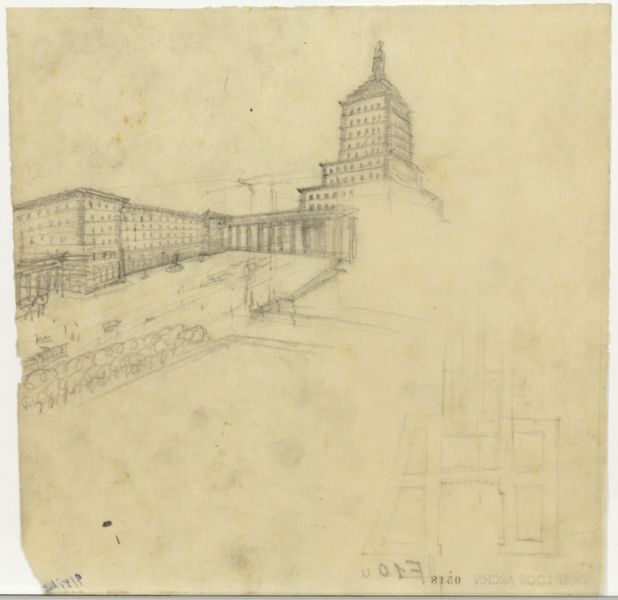
Titel: Hotel am Stadtpark, Perspektive, Grundriss
Künstler: Adolf Loos
Standort: Wien
Institution: Albertina, Wien
Schlagwörter: baum, bäume, menschen, stadt, fenster, skizze, straße, säule, säulen, zeichnung, dach, gebäude, haus, weg, alt, architektur, spitze, signatur, häuser, brücke, kirche, turm, statue, papier, umrisse, ansicht, perspektive, datierung, allee, grafik, graphik, hof, platz, zahlen, umriss, unscharf, katze, arkade, palast, kreuzung, rückseite, bleistift, seitenverkehrt, entwurf, chinesisch, schräge, plan, tempel, unfertig, stockwerke, stadtplatz, standbild, bauen, säulenhalle, grundriss, palais, kollonade, tum, hochhaus, staffelung, avenue, mehrstöckig, slizze, bääume, verblichen, gebääude, architetktur, monumnet, turm platz schräge säulenhalle stadt, merhstäckig